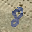
Label: 8